Chest X-ray. View position: PA
Patient age: 20
Patient sex: M
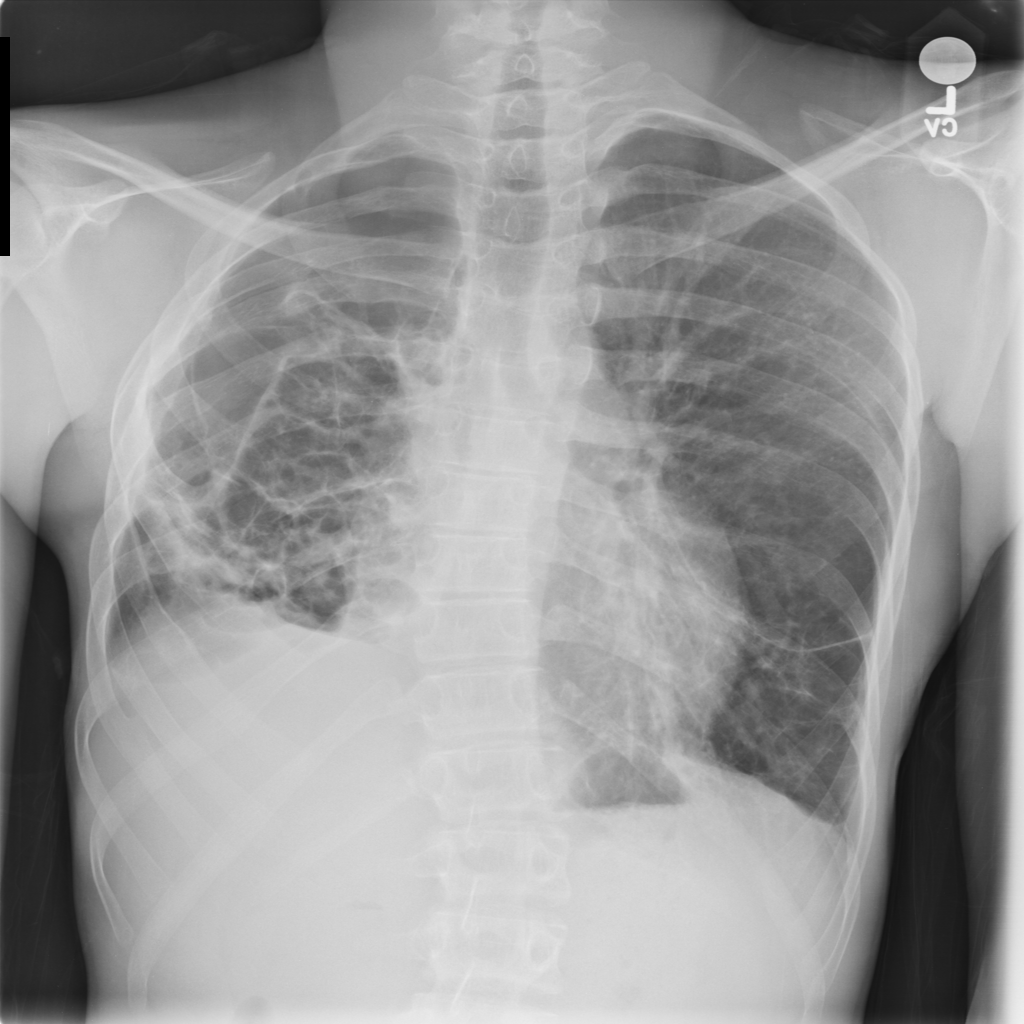
Finding: Pneumothorax